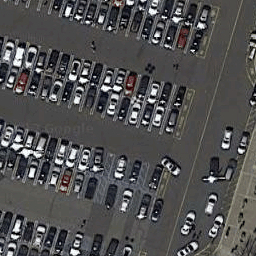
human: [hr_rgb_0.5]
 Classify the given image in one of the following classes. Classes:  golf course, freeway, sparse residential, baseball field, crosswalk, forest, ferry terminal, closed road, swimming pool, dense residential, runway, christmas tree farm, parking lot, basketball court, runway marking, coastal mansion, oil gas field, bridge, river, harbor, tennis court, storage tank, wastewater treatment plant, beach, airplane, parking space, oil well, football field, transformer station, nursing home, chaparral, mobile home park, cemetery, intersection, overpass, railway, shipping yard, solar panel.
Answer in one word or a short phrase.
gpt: parking lot